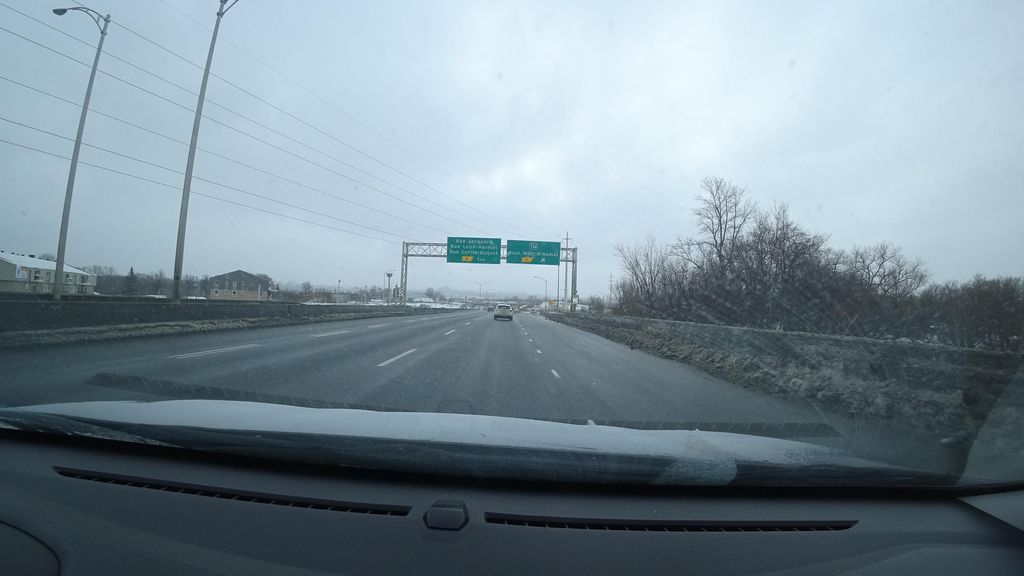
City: quebec_city